Current action and preconditions to check: trajectory_clear

Your task: For each precondition in the list above, predict whether it will hold at this action.

Consider the current scene as observed from the mobile robot's camera, and analyze the predicted future states of all dynamic agents (e.g., people, animals, vehicles, or any moving entities) within the NEXT SECOND.

IMPORTANT: Only answer "very likely" if you are absolutely certain—based on strong, clear evidence—that a dynamic agent will violate the precondition in the predicted future state. Do NOT answer "very likely" for unlikely, ambiguous, or low-probability risks.

Ask yourself for each precondition: Is there a high probability, with clear and convincing evidence, that the predicted future states of any dynamic agent will interfere with the predicted future state of the currently executing action within the NEXT SECOND, causing that precondition to fail?

Assess the risk level based on these predictions. Use "likely" or "very likely" if motions create a clear risk of interference.

Use "neutral" or "improbable" if agents are nearby but their predicted paths are clearly diverging or non-conflicting.

Failure Risk Categories: "very improbable", "improbable", "neutral", "likely", "very likely"

Answer Format: Output ONLY the probability_of_failure value from these categories: "very improbable", "improbable", "neutral", "likely", "very likely"

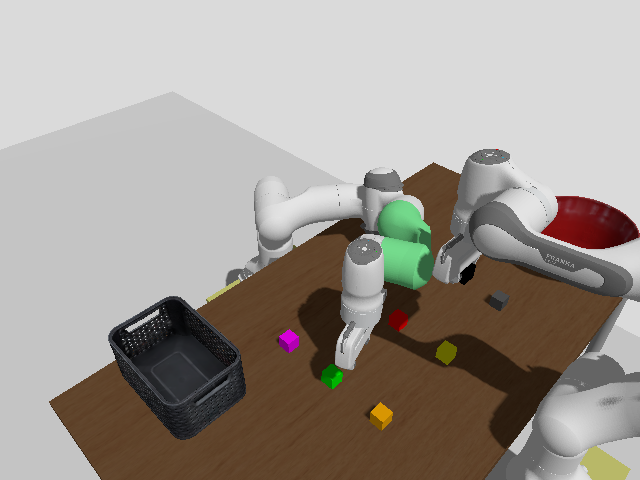

Answer: very improbable